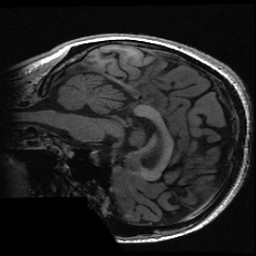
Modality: T1w
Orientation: sagittal
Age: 29
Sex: female